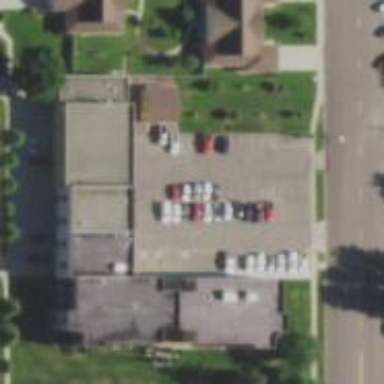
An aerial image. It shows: Nursing home building.